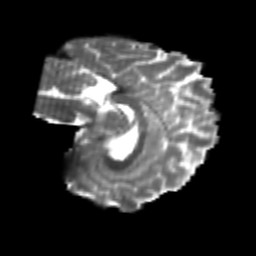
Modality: T2w
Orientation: sagittal
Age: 22
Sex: male
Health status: healthy
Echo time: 0.074 s